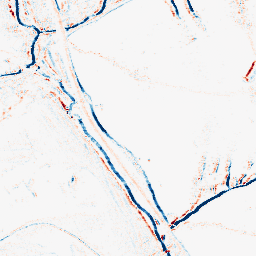
Category: morphological
Decomposition family: morphological_rect
Decomposition parameters: operation: average
width: 5
height: 3
Upsampling method: quintic
Upsampling parameters: scale: 2
Upsampling scale: 2